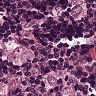
Metastatic tissue present: yes